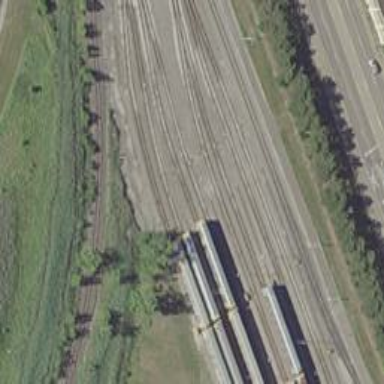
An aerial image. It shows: Rail spur service.